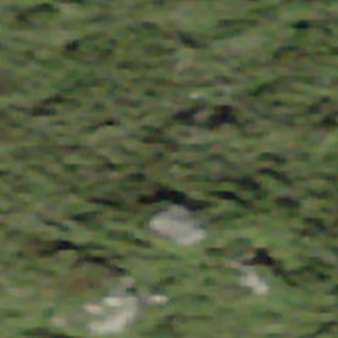
Label: other